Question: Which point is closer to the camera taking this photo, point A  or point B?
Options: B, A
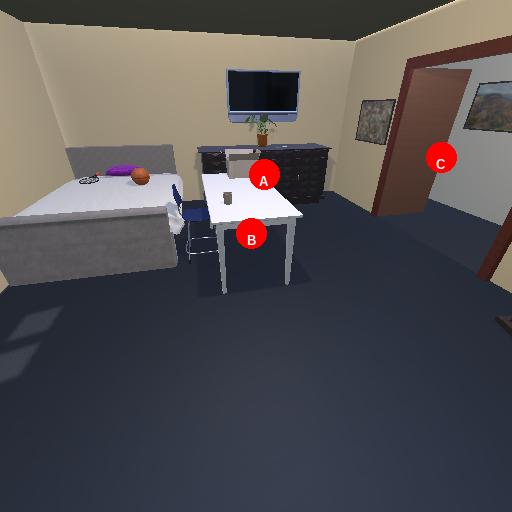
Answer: B